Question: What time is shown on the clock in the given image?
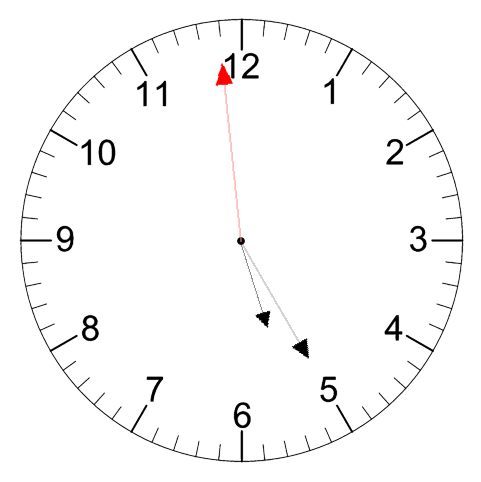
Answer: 05:24:59